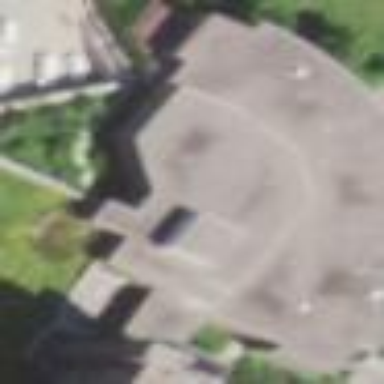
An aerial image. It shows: Hospital building.